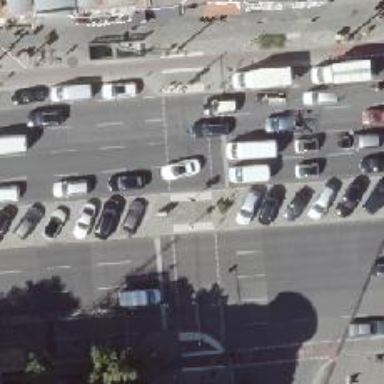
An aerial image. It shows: Footway located on traffic island.